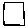
Label: square